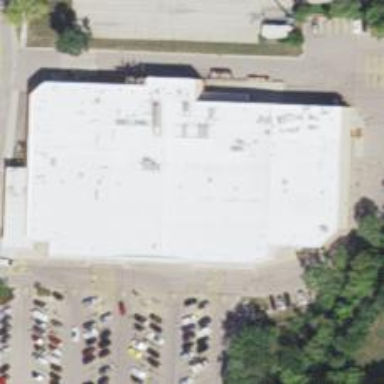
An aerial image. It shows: Supermarket.